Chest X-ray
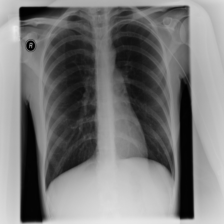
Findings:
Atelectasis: negative
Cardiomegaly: negative
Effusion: negative
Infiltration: negative
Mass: negative
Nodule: negative
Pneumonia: negative
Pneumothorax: negative
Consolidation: negative
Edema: negative
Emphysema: negative
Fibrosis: negative
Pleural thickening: negative
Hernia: negative